Question: I am trying to run the command line tutorial for Cassandra and am running into an error. This is what I ran.
'''
bin/geomesa-cassandra ingest --contact-point localhost --key-space mykeyspace --catalog mycatalog --converter example-csv --spec example-csv examples/ingest/csv/example.csv
'''
This is what I get in return.
What would cause this?
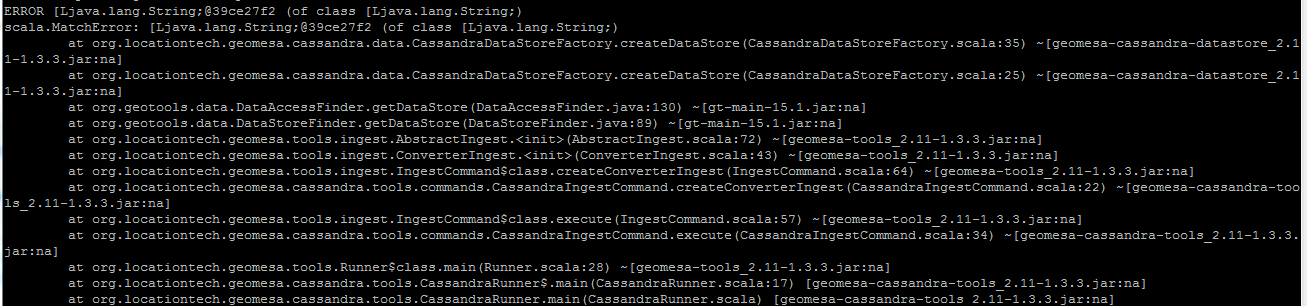
Answer: You need to specify the contact point as 'host:port'. See the <URL> to improve the error handling for an incorrectly formatted contact point, so that the error will be more obvious.
Thanks,